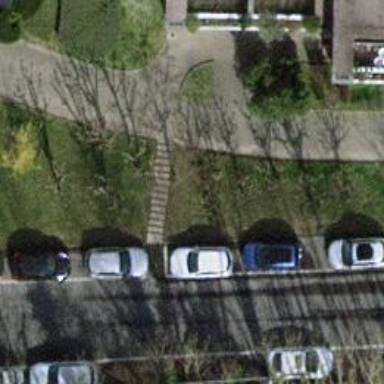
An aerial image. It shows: Road with steps.